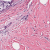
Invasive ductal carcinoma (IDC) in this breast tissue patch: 0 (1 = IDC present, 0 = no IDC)